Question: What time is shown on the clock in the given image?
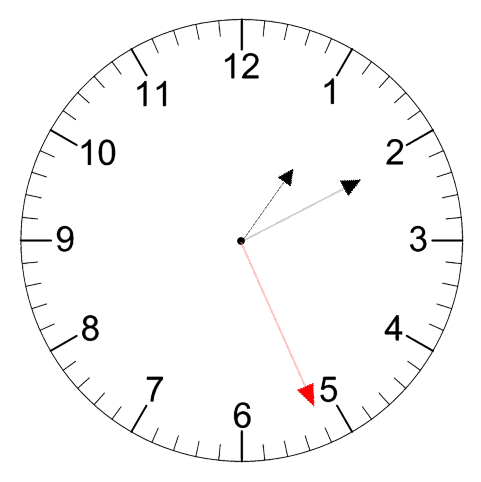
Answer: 01:10:26